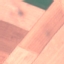
Land use / land cover: AnnualCrop